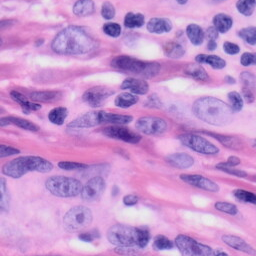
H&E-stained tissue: Skin